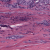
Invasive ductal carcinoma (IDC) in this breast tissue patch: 1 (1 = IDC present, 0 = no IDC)